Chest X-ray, PA view. Patient: 42 years old, sex M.
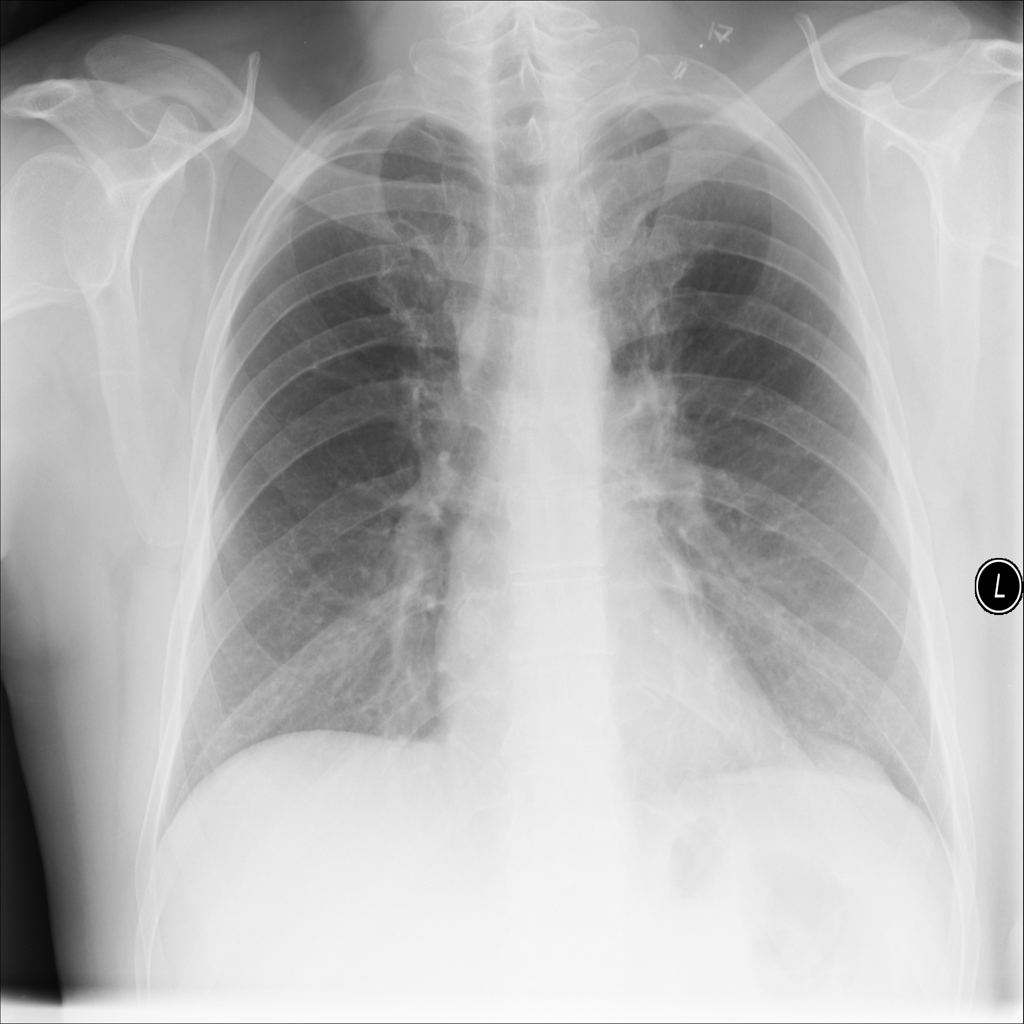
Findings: No Finding